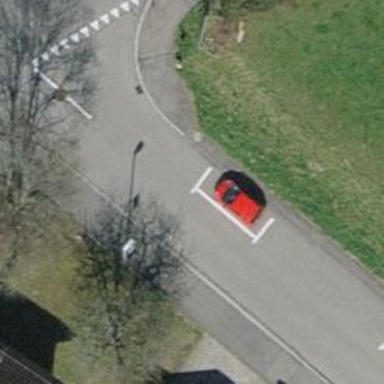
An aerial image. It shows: Asphalt footpath with unmarked crossing.